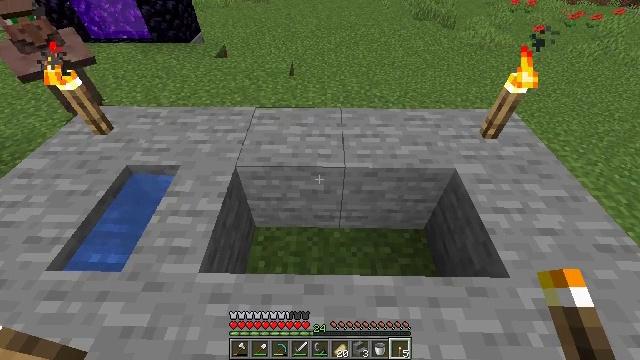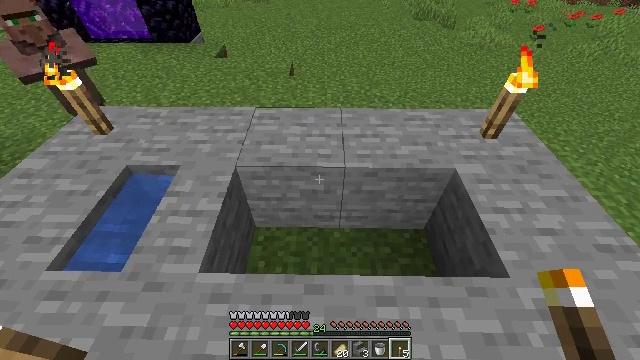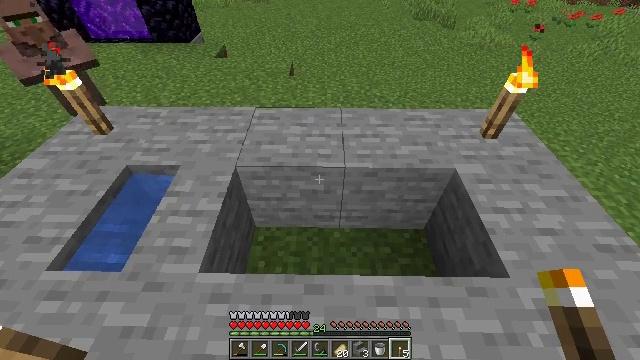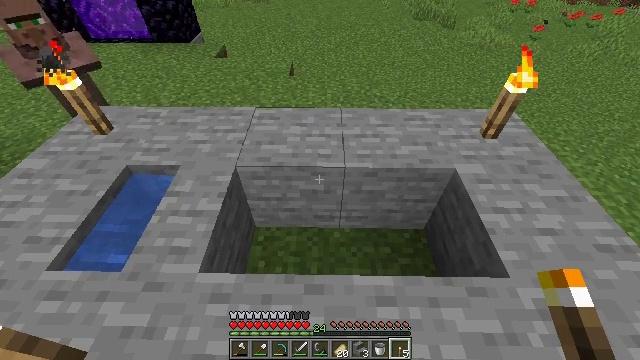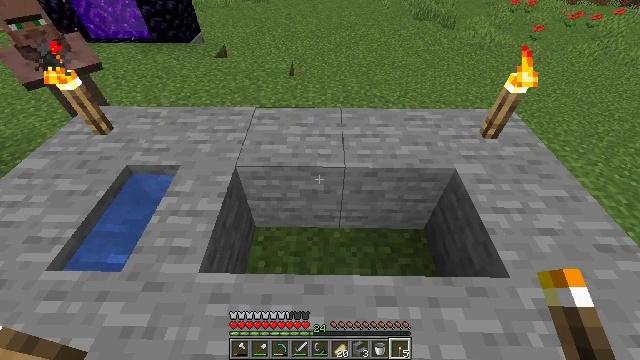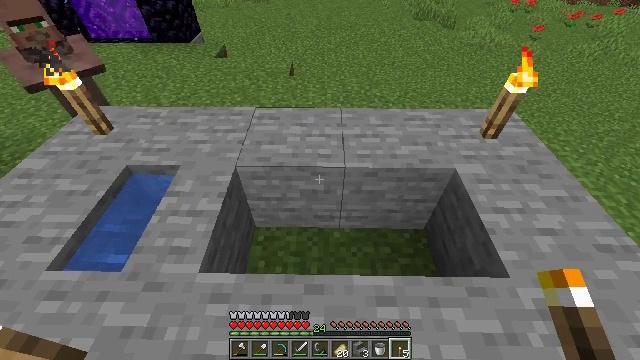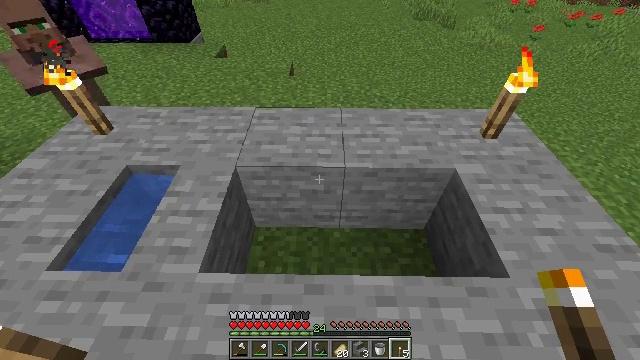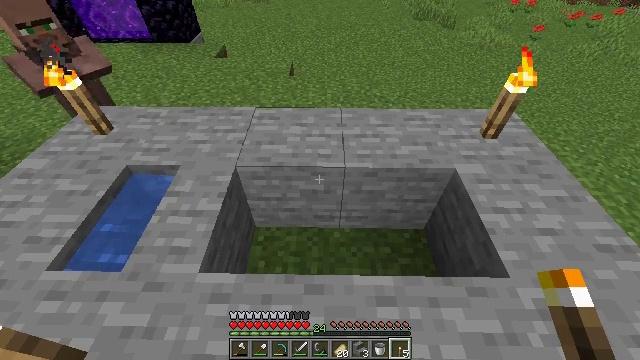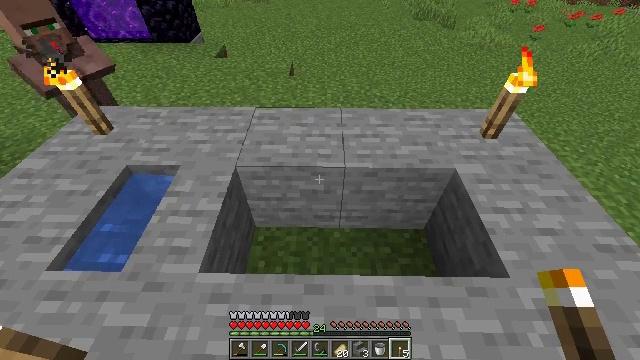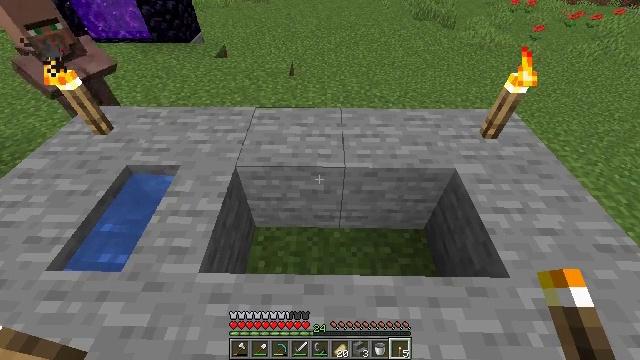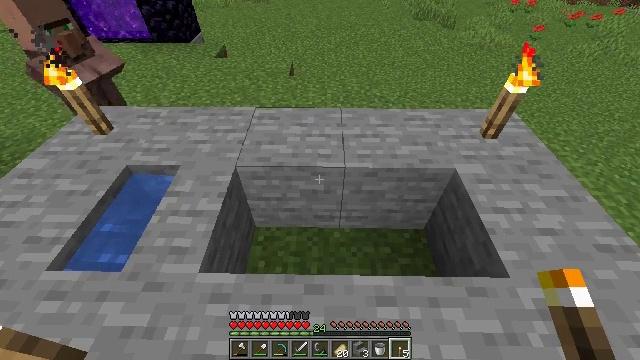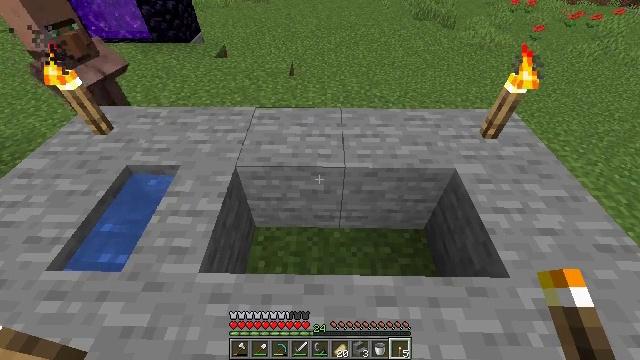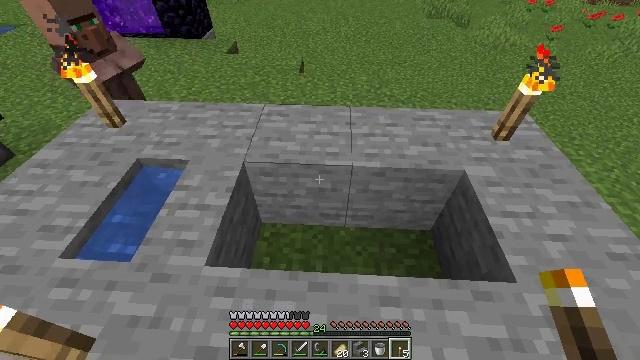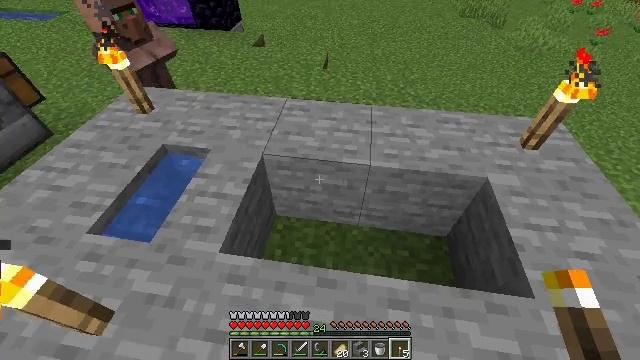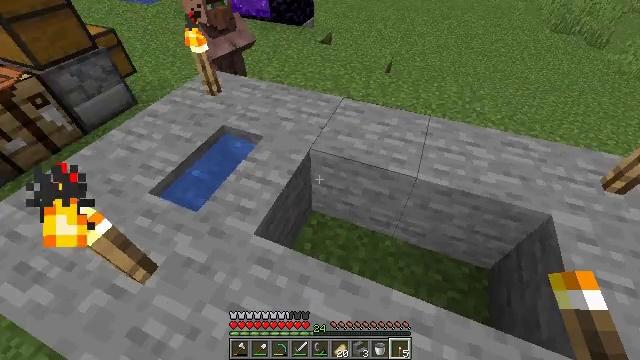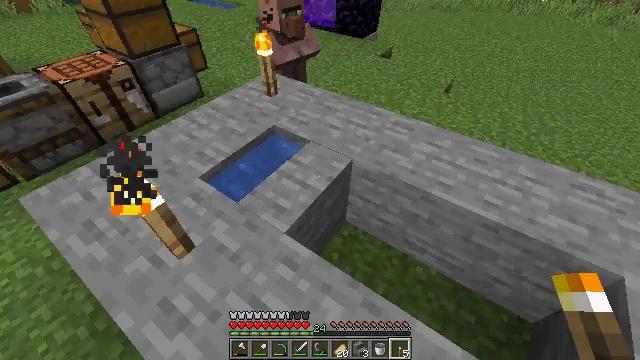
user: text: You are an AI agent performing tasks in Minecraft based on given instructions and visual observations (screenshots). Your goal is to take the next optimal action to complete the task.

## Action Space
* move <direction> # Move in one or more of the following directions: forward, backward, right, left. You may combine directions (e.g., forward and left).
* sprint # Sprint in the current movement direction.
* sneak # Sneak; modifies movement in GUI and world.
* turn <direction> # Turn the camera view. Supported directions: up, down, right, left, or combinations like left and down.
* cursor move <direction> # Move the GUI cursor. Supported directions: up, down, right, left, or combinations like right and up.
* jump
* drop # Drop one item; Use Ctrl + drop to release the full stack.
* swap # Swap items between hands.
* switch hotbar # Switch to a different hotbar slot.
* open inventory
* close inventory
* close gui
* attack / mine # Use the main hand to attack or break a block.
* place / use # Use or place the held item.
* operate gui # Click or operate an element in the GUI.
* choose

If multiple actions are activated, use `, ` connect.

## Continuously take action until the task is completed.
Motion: motion action
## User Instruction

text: Assemble a heavy weighted pressure plate with the crafting table.
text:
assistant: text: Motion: no_op
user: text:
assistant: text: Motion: no_op
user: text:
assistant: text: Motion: no_op
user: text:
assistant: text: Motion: no_op
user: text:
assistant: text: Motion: no_op
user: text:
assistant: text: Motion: no_op
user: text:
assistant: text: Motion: no_op
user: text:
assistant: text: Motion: no_op
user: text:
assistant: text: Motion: no_op
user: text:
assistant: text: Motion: no_op
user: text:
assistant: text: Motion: no_op
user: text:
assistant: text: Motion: turn left
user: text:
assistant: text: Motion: turn left
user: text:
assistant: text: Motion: turn left
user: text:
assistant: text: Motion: turn left and up
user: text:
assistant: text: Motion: turn left and up
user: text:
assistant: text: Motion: turn left
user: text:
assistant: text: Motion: no_op
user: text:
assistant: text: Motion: no_op
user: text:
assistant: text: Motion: no_op
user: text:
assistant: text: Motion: no_op
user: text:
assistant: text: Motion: no_op
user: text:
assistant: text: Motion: no_op
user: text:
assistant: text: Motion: no_op
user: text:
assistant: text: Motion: no_op
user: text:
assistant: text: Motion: no_op
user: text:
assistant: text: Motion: no_op
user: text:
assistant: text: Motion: no_op
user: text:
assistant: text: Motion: no_op
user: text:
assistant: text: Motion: turn right